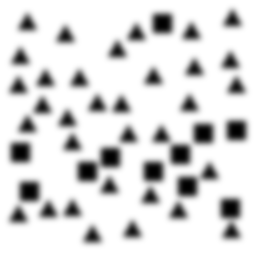
Squares: 11
Triangles: 33
Stars: 0
Total shapes: 44